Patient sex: M
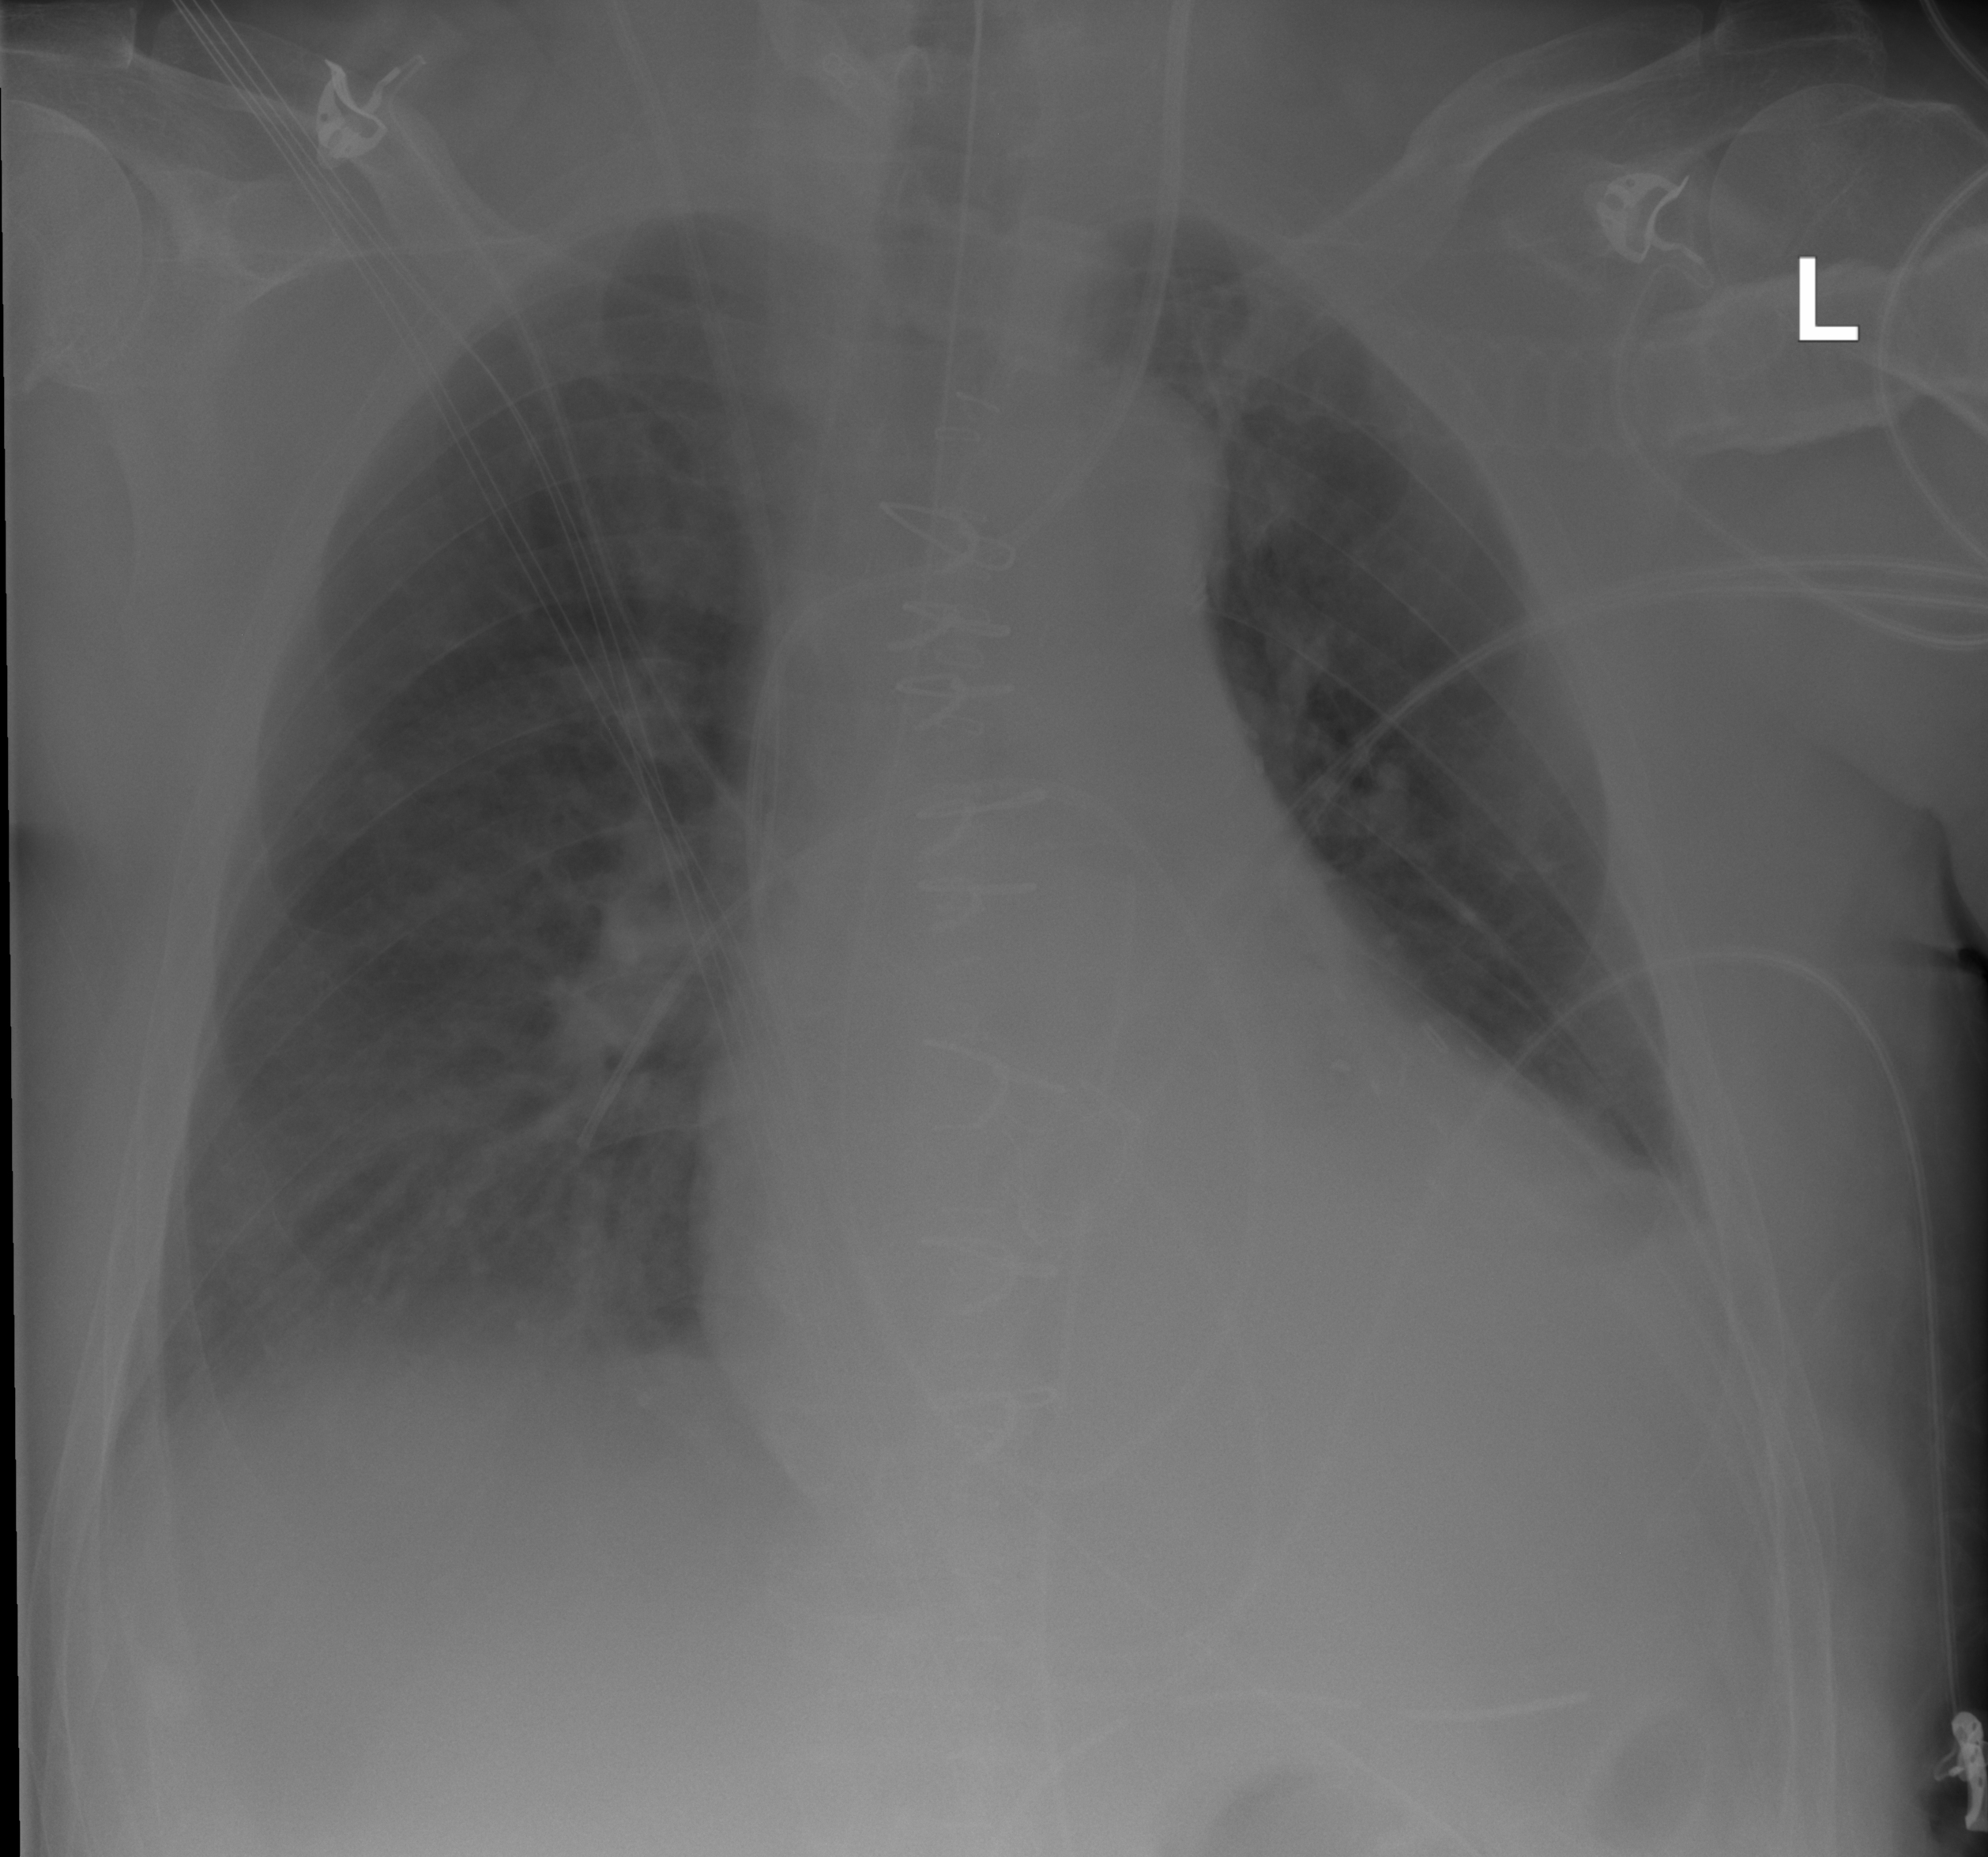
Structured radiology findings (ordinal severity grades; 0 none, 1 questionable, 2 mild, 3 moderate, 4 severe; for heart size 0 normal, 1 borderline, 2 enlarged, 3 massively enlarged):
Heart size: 2
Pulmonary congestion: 1
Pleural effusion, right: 2
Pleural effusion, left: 2
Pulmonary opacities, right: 0
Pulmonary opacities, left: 0
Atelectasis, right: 0
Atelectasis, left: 0